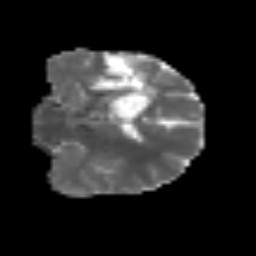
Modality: MD
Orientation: coronal
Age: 42
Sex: male
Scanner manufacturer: siemens
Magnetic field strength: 3 T
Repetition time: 3.2 s
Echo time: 0.081 s